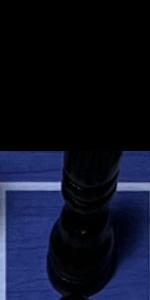
Label: Bishop_Black